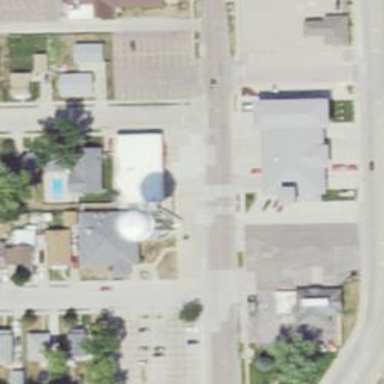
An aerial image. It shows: Water tower that is man-made.